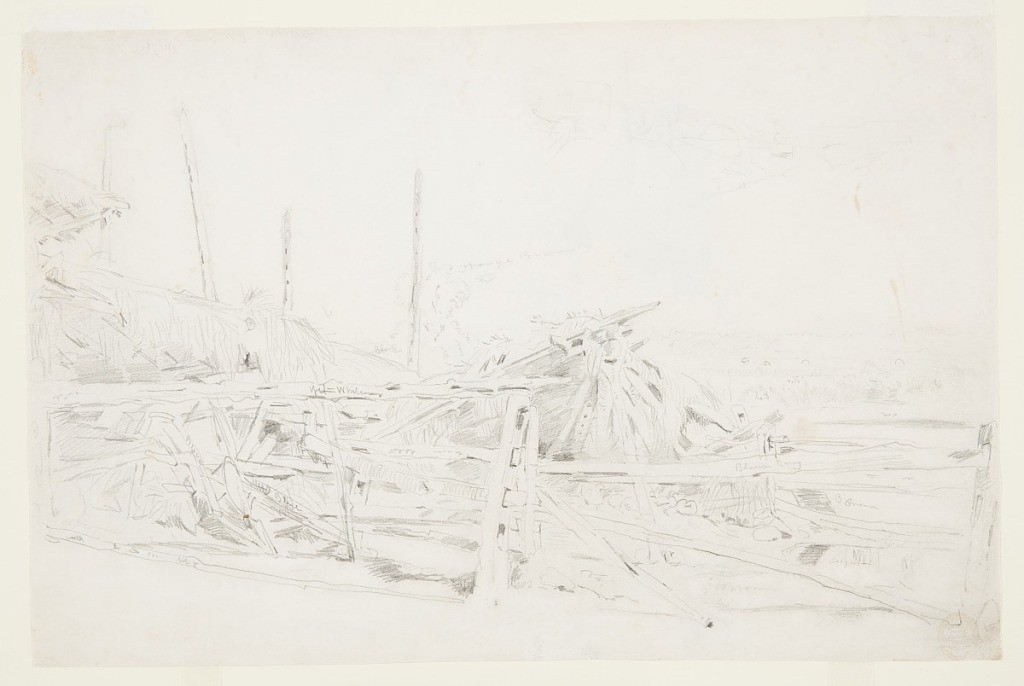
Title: Haystack and Rail Fence
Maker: Winslow Homer, American, 1836–1910
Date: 1869–70
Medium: Graphite on paper
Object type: Drawing
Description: Recto: Sketch of a haystack and a rail fence, with meadows visible in the background. Verso: Sketch of a girl.